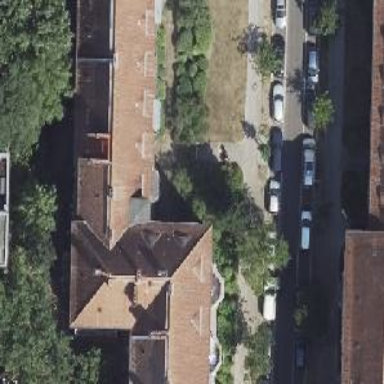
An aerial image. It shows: Residential garden.